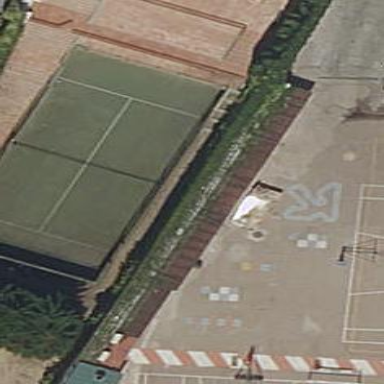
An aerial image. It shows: Tennis court on pitch.